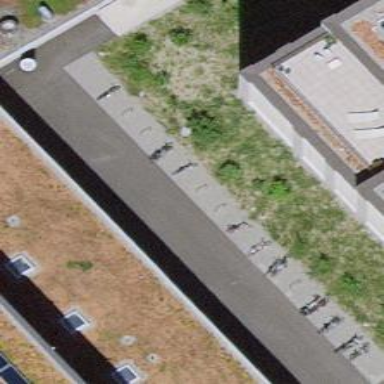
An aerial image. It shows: Bicycle parking area with wide stands.